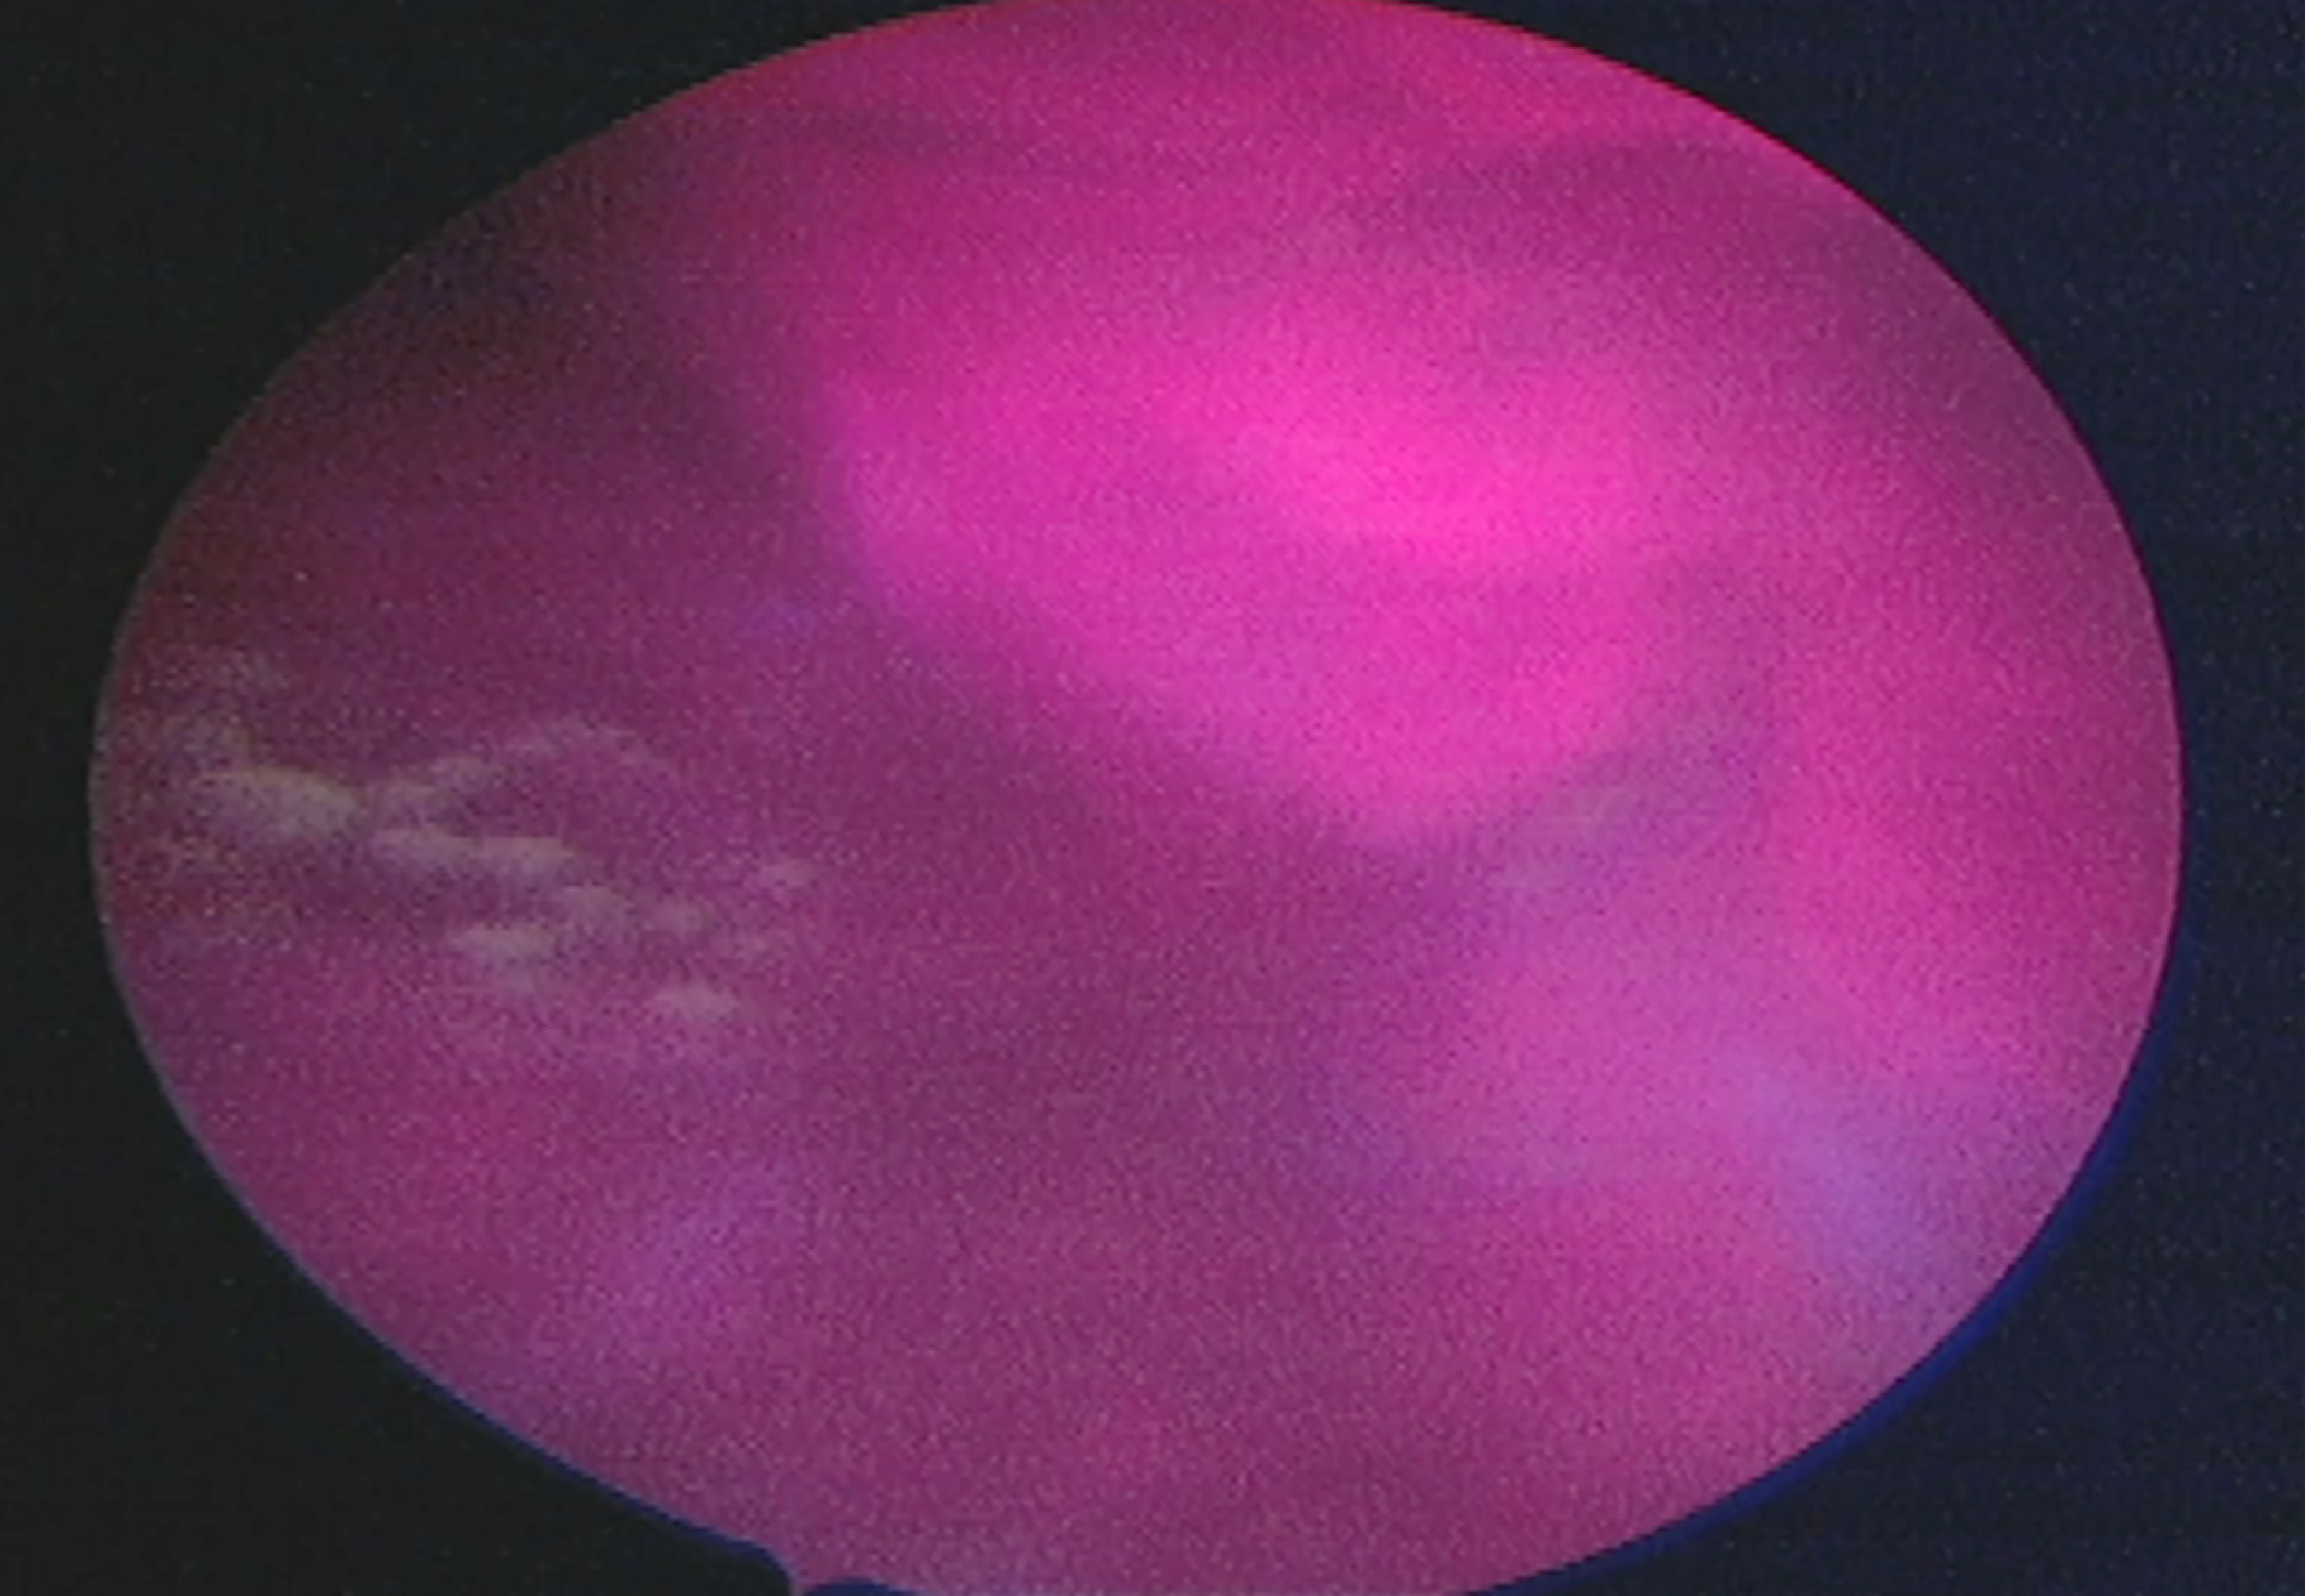
Modality: BLC
Class: Malignant
Subclass: HighGradePapillary
Lesion: L1
Stage: Ta
Morphology: Non-papillary
Bladder cancer association: Yes